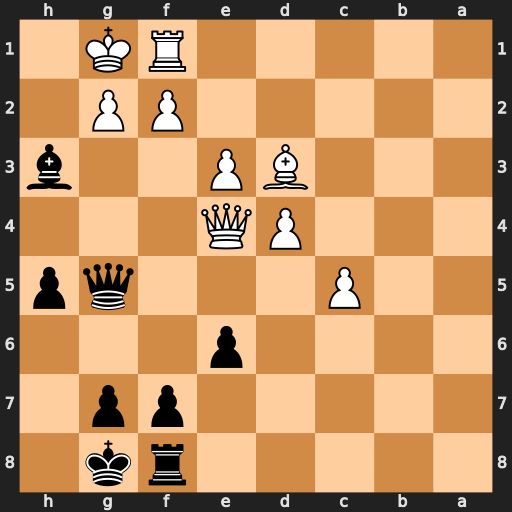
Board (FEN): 5rk1/5pp1/4p3/2P3qp/3PQ3/3BP2b/5PP1/5RK1
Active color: b
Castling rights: -
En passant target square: -
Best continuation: Bf5 Qe5 f6 Qd6 Bxd3